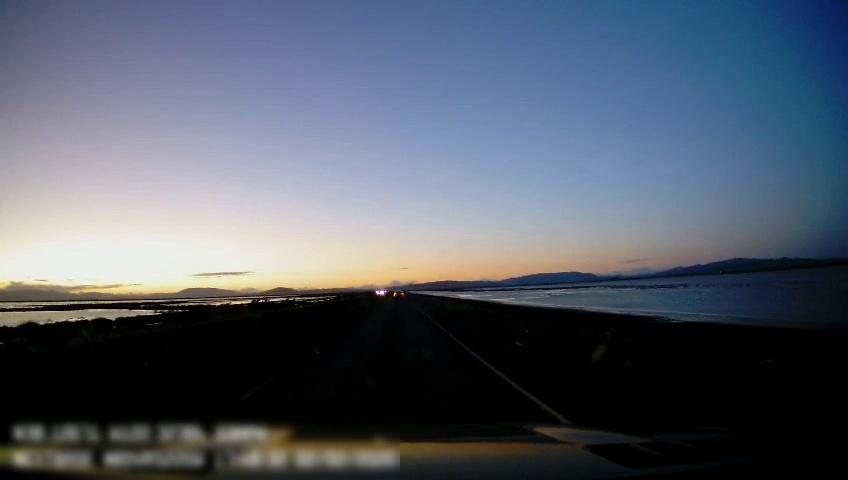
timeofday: Dusk/Dawn/Twilight
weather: Sunny
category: Drivable Space
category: Vehicles | Car
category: Lanes | Current Lane
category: Lanes | Current Lane